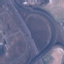
Land use / land cover class: Highway